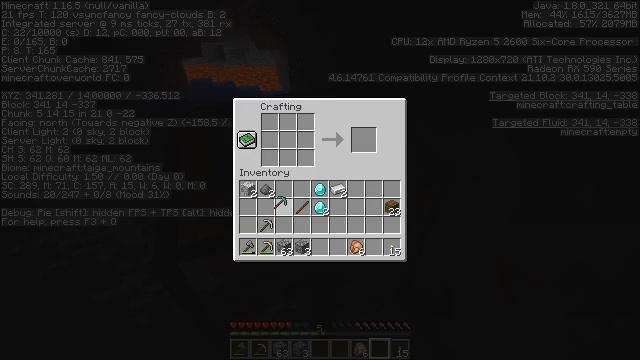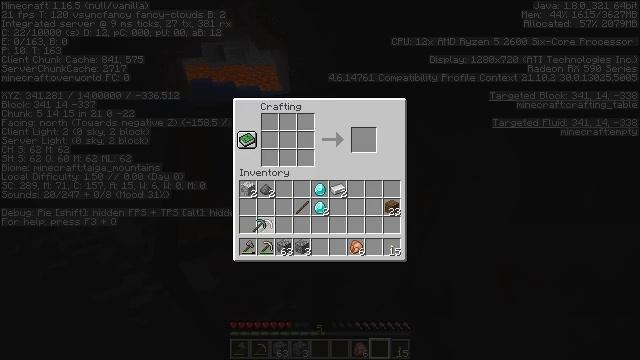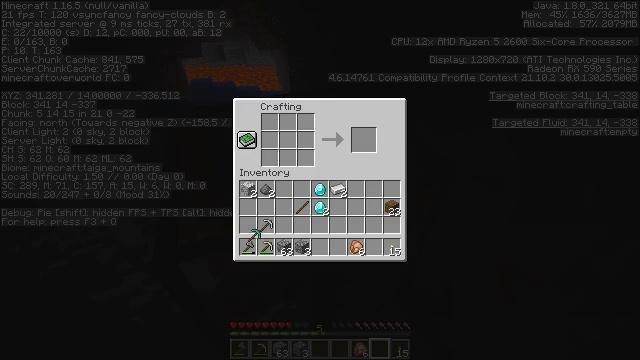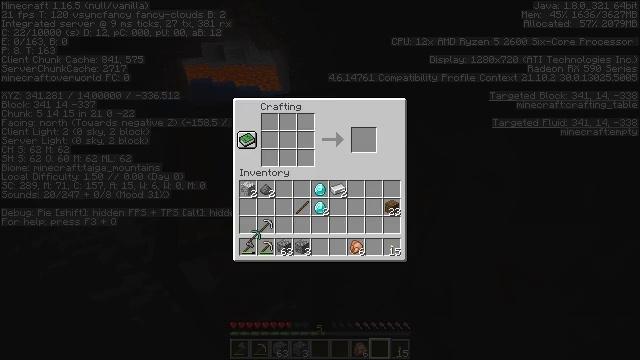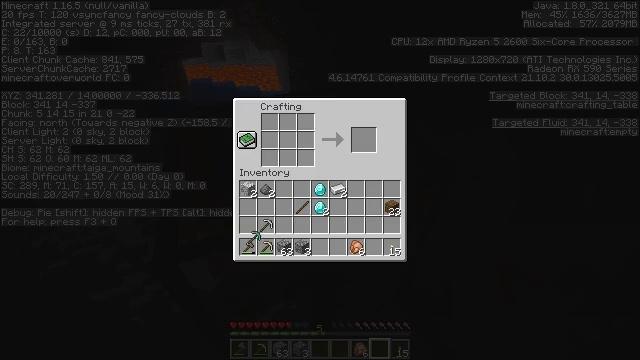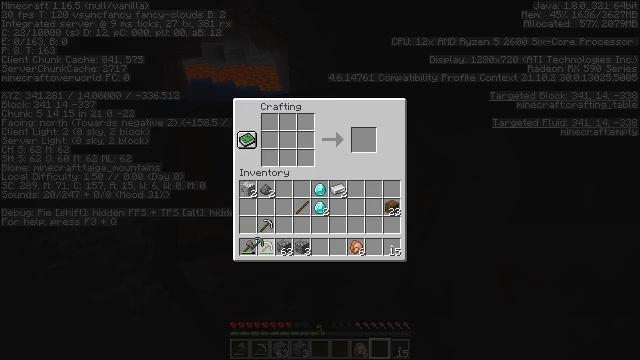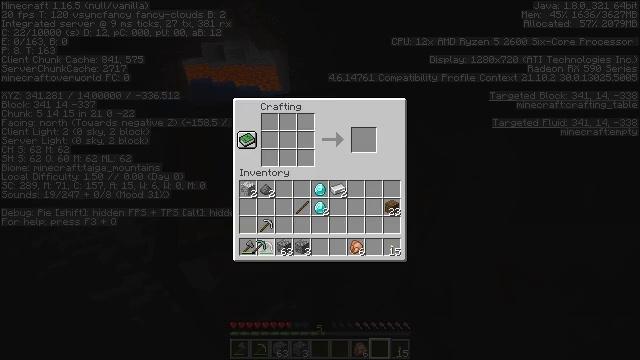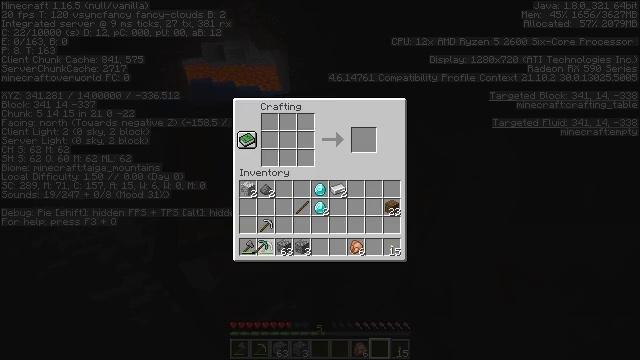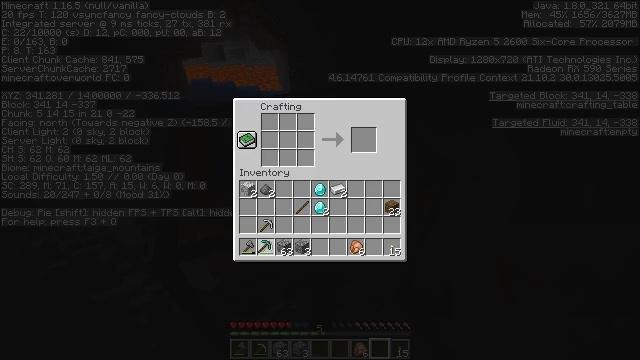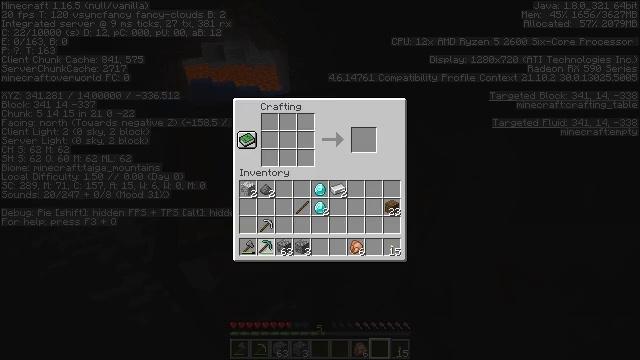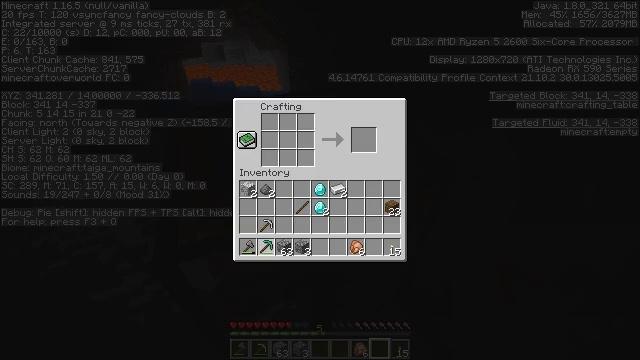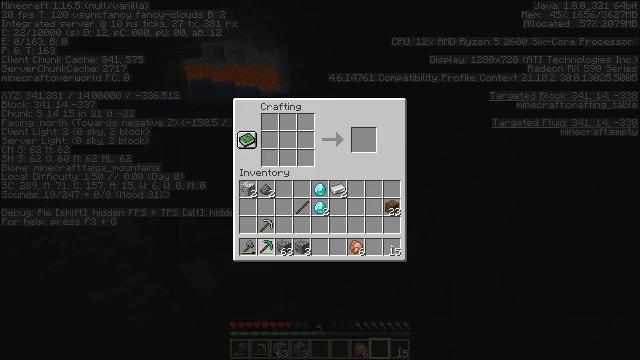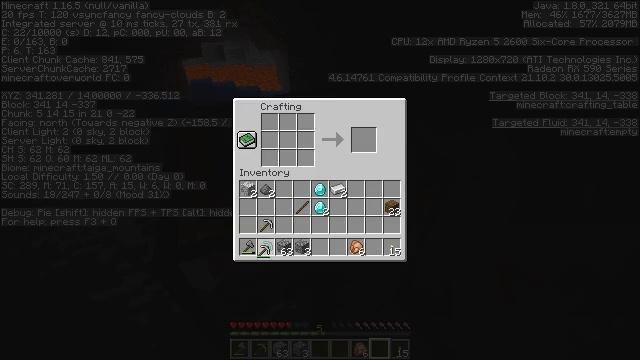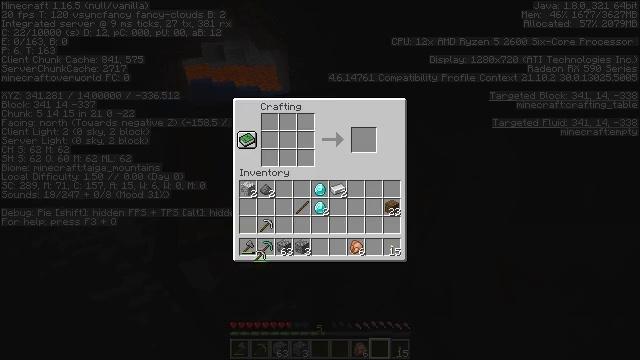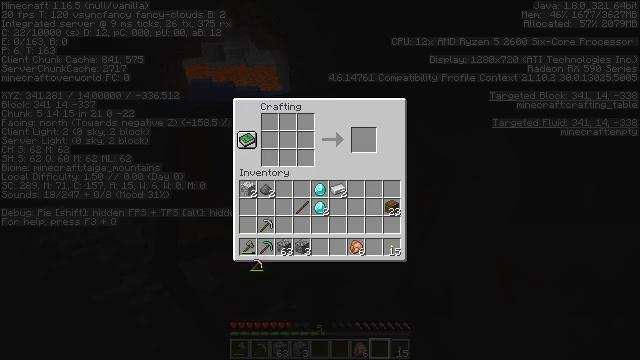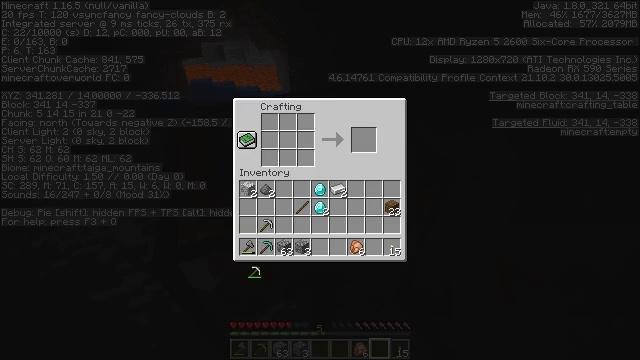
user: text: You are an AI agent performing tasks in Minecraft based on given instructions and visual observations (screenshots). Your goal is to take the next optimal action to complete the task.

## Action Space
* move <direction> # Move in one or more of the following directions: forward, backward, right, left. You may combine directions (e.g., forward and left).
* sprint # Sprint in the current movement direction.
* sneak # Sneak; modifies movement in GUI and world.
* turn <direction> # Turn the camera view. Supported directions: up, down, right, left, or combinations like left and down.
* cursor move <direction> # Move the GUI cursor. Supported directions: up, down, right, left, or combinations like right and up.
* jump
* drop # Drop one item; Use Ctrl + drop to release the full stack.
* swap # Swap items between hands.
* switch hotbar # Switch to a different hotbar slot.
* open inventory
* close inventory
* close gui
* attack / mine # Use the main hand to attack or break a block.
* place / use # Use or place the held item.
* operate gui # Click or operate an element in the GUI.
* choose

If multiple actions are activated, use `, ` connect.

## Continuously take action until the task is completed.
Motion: motion action
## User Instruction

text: Drop an iron pickaxe.
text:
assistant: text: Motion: cursor move left and down, open gui
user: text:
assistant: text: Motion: cursor move down
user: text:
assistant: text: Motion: no_op
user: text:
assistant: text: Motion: no_op
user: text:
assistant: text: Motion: no_op
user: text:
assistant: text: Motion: no_op
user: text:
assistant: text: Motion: no_op
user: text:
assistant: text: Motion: no_op
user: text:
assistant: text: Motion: operate gui
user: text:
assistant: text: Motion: operate gui
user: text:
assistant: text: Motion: operate gui
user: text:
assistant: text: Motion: no_op
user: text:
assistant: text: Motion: no_op
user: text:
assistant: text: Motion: cursor move down
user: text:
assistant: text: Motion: cursor move down
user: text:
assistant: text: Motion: operate gui
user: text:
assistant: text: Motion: operate gui
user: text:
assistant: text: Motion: operate gui
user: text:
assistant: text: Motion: no_op
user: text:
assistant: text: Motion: no_op
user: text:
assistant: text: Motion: no_op
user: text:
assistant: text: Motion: no_op
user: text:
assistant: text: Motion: close gui
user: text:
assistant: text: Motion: open inventory